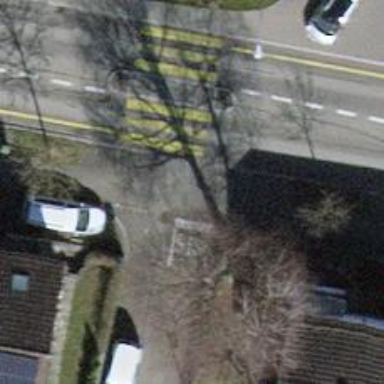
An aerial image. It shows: Unmarked crossing with traffic calming table.